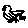
Label: bird